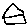
Label: house